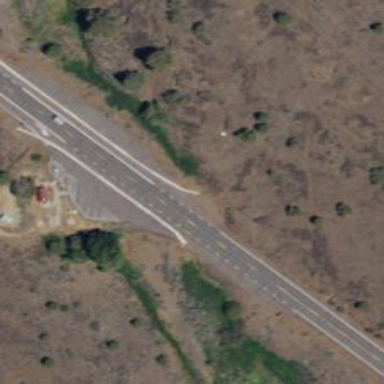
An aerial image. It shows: Rest area along the road with picnic tables.